九年级 · 度量几何学
一座楼梯的示意图如图所示, $B C$ 是铅垂线, $C A$ 是水平线, $B A$ 与 $C A$ 的夹角为 $\theta$.现要在楼梯上铺一条地毯, 已知 $C A=4$ 米, 楼梯宽度 1 米, 则地毯的面积至少需要 $(\quad)$

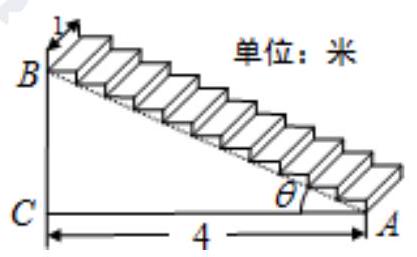
A. $\frac{4}{\sin \theta}$ ⿻ $^{2}$
B. $\frac{4}{\cos \theta}$ ⿻ $^{2}$
C. $\left(4+\frac{4}{\tan \theta}\right)$ 米 $^{2}$
D. $(4+4 \tan \theta)$ 米 $^{2}$
答案: D
解析: 在Rt $\triangle A B C$ 中, $B C=A C \cdot \tan \theta=4 \tan \theta$ (米),

$\therefore A C+B C=4+4 \tan \theta($ 米 $)$,

$\therefore$ 地毯的面积至少需要 $1 \times(4+4 \tan \theta)=4+4 \tan \theta\left(\right.$ 米 $\left.^{2}\right)$;

故选: $D$.